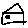
Label: house